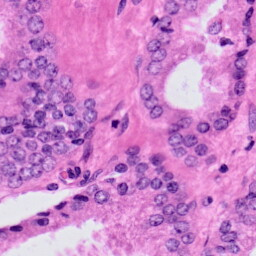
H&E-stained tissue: Prostate